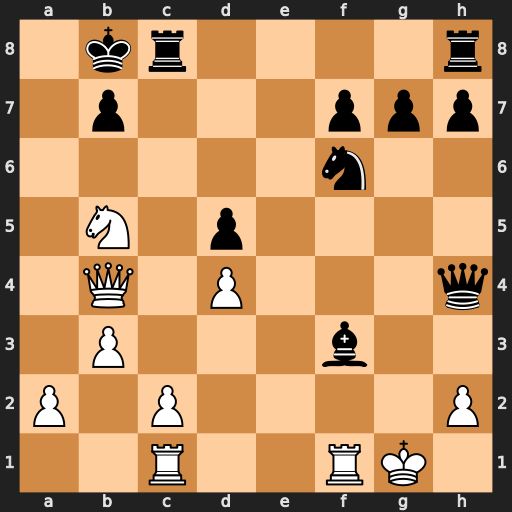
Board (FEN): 1kr4r/1p3ppp/5n2/1N1p4/1Q1P3q/1P3b2/P1P4P/2R2RK1
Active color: w
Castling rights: -
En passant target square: -
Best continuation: Qd6+ Rc7 Qxc7+